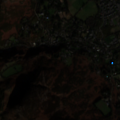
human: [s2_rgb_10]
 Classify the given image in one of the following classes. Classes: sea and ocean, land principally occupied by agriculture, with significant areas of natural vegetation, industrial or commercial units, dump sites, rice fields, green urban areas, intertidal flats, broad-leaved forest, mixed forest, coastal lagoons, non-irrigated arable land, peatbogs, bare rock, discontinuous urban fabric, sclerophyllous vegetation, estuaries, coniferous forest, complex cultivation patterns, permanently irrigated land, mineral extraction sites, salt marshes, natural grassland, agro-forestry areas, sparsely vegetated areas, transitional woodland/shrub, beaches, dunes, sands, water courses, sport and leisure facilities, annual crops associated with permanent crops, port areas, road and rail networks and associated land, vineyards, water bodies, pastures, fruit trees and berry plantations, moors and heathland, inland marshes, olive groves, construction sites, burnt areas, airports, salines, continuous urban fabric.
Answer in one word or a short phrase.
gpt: discontinuous urban fabric, pastures, land principally occupied by agriculture, with significant areas of natural vegetation, moors and heathland